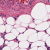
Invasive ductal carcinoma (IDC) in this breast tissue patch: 1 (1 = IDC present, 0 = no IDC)